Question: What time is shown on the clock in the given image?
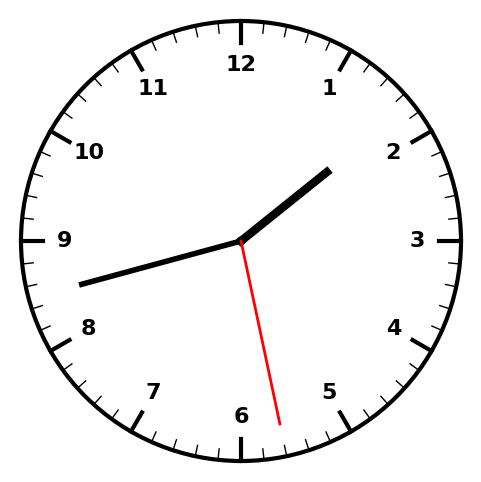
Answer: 01:42:28